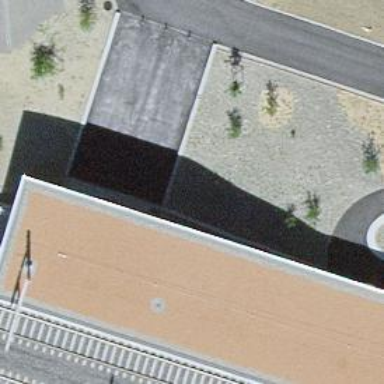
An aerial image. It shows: Bollard barrier.